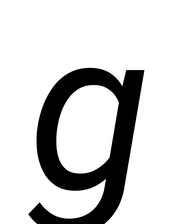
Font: Roboto-Italic_Italic